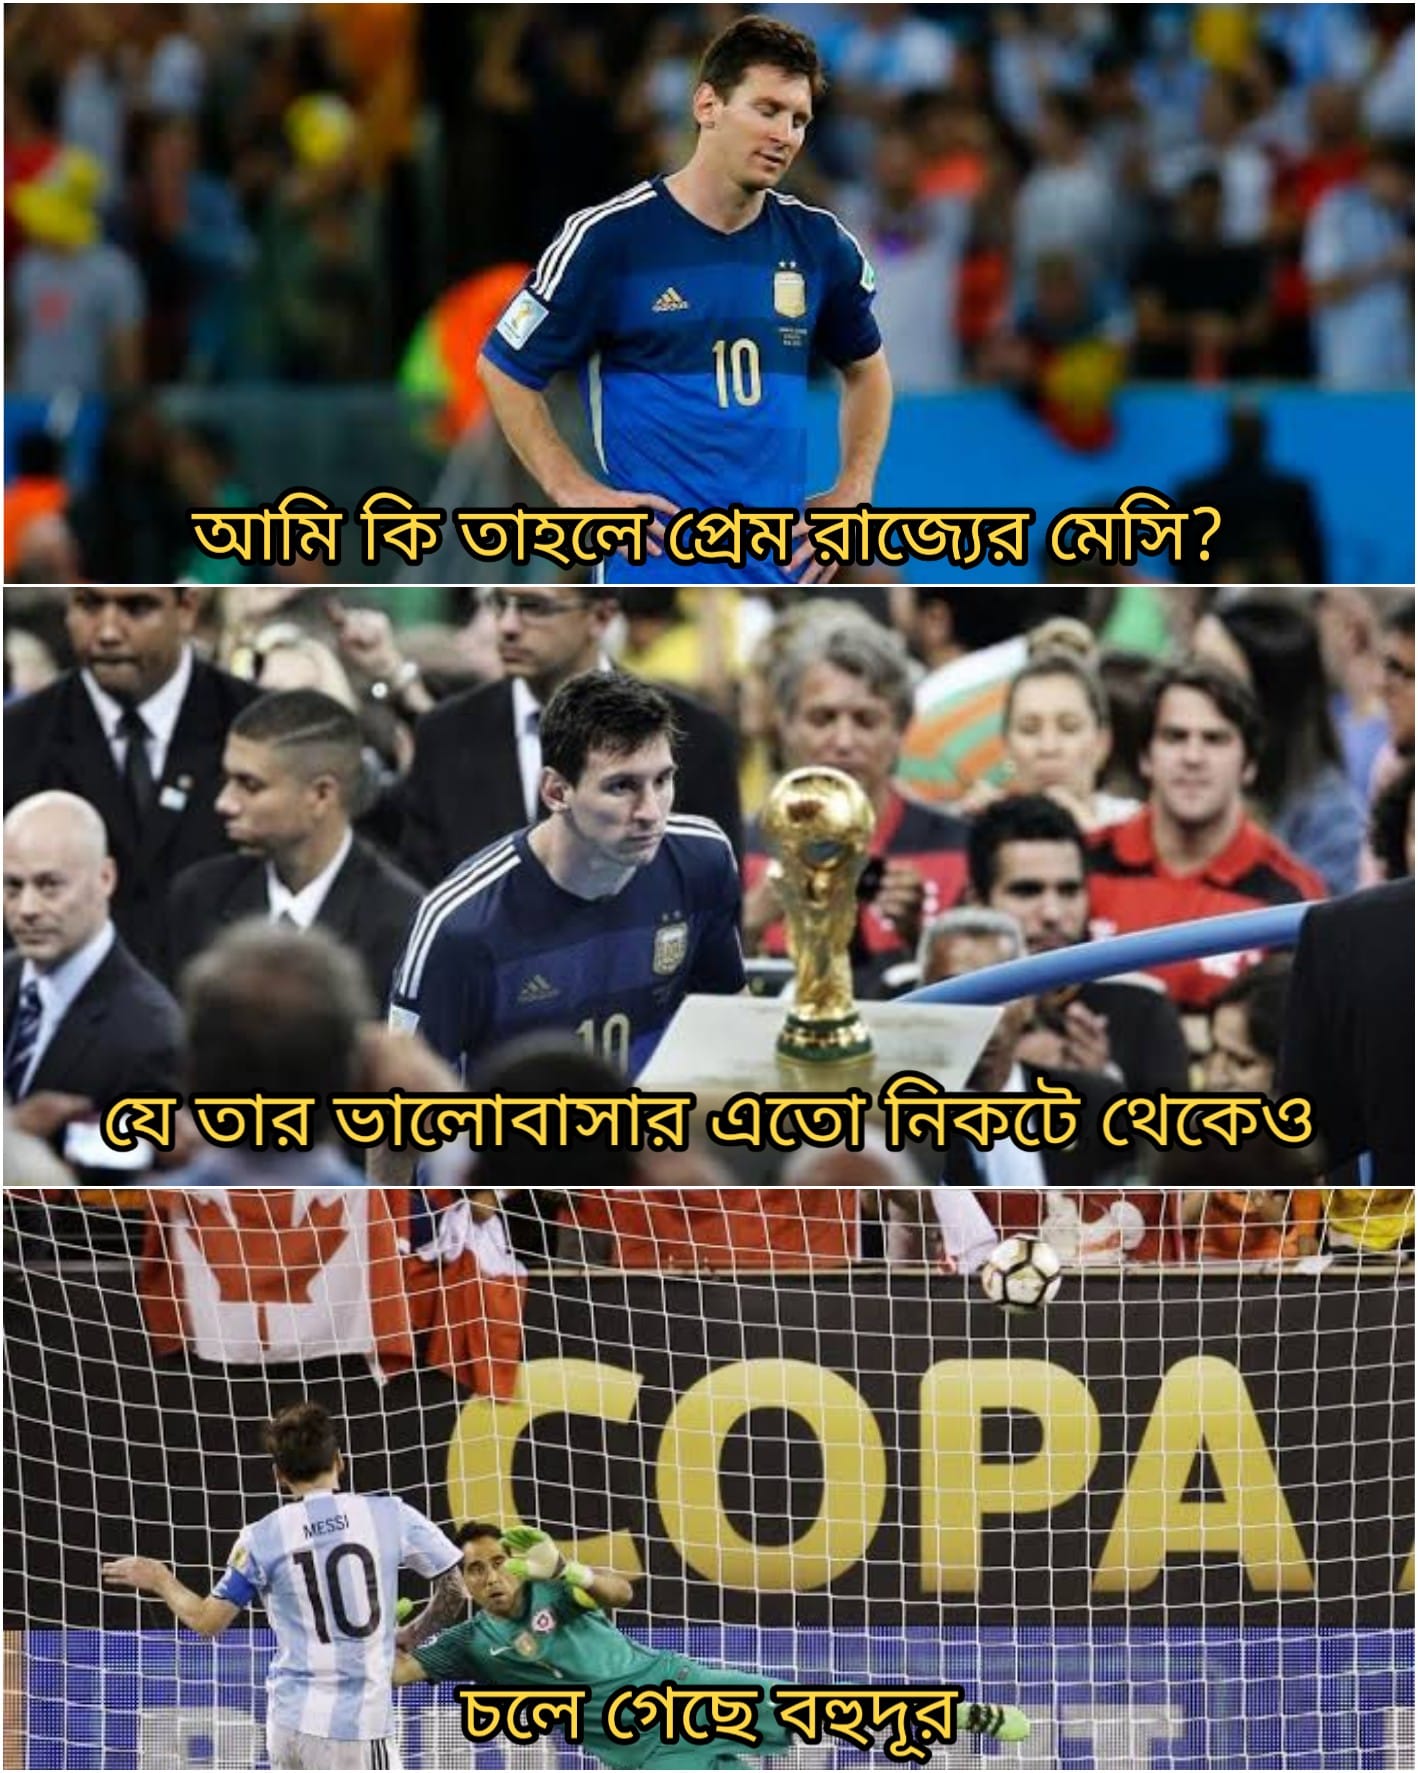
Caption: আমি  কি তাহলে প্রেম রাজ্যের মেসি ?   যে তার ভালোবাসার এতো নিকটে থেকেও    চলে গেছে বহুদুর
Label: non-hate